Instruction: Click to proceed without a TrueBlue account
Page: checkout
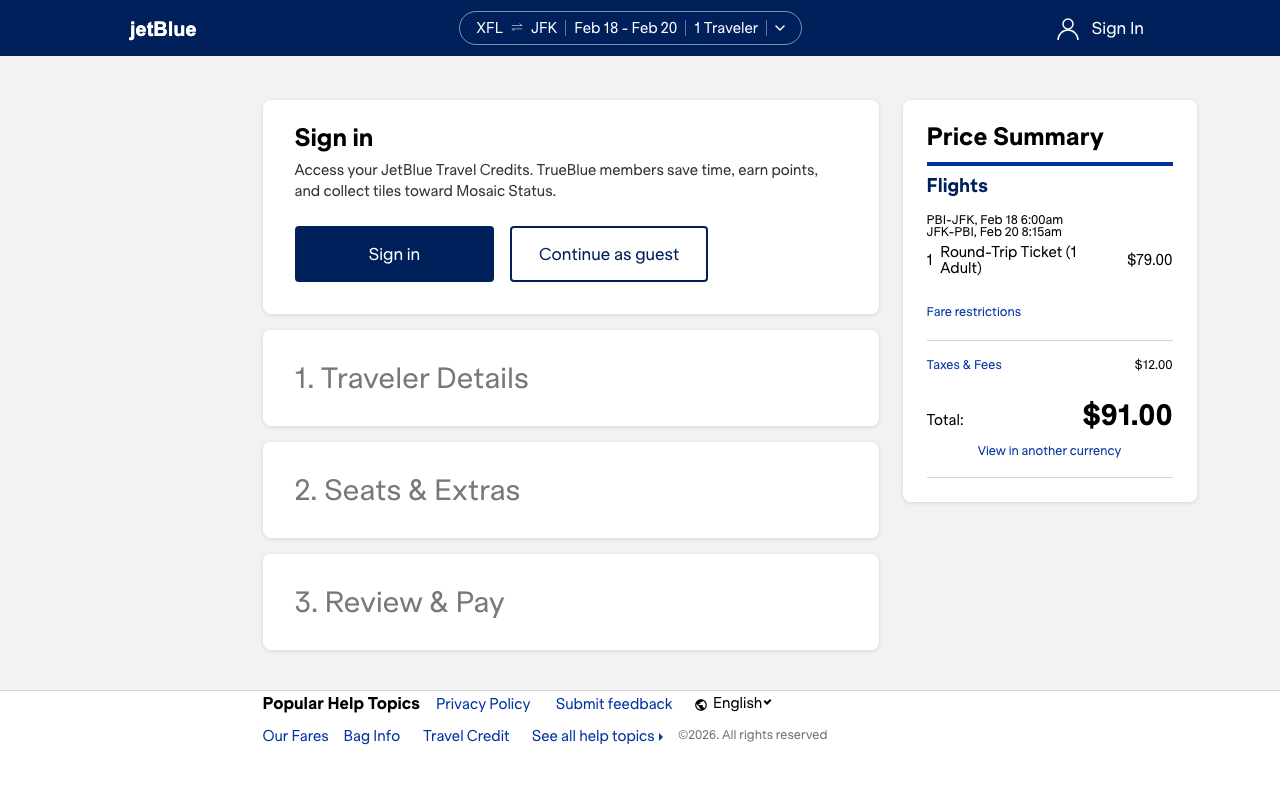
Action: click